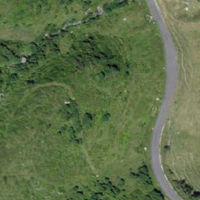
EUNIS habitat code: 26
Species observed at this site:
Saxicola rubetra